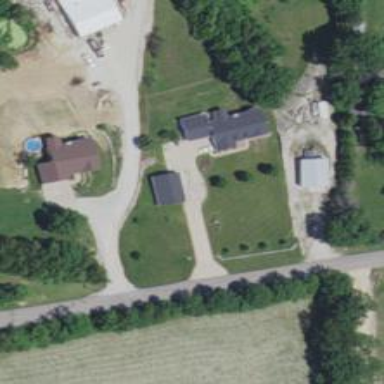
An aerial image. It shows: Driveway.